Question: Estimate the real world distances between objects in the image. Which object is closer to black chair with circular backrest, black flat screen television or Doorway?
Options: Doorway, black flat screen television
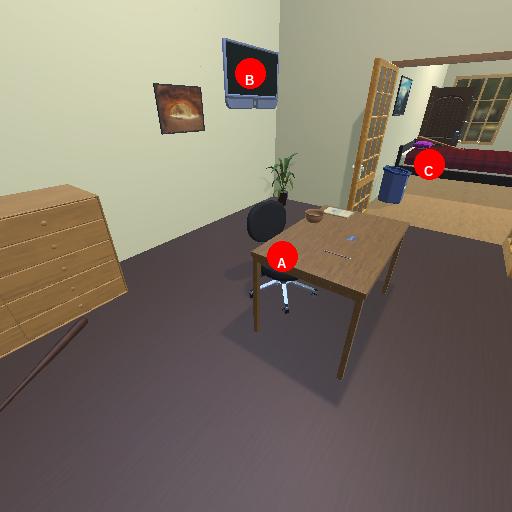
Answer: Doorway